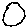
Label: circle